Question: I wanted to know if there is a way of adding as shown on Facebook PAges or Profiles?? [image attached: I've modified the image through Paint
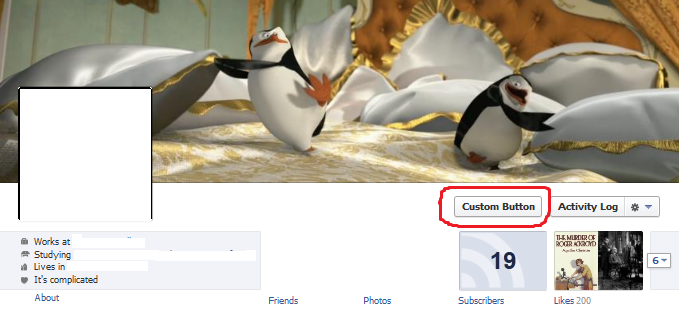
Answer: That looks like a photoshop of a Facebook User profile, not a Page, but either way:
No, there's no way to, via the API or Facebook's own interface, add custom functionality or buttons to profiles or pages.